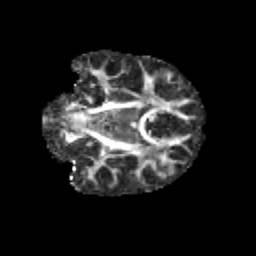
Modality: FA
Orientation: coronal
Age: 9
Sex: male
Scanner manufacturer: siemens
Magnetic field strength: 3 T
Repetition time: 3.8 s
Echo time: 0.07 s